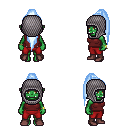
a pixel art fantasy rpg character, female body template, orc, green skin, maroon pirate shirt, red pants, white cyan extra-long topknot hairstyle, chain hood, bracelets, maroon shoes, four views (front, back, left, right), 2x2 character sprite sheet, small pixel art, hard edges, no anti-aliasing